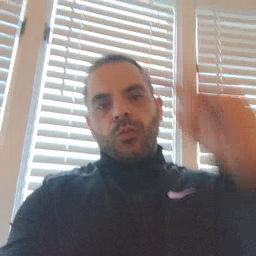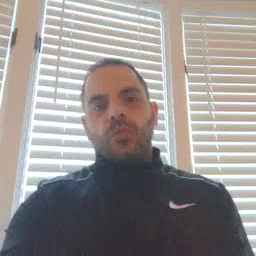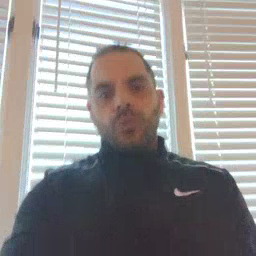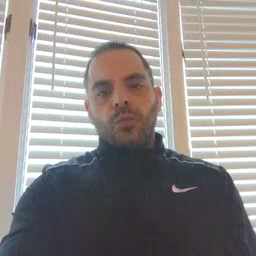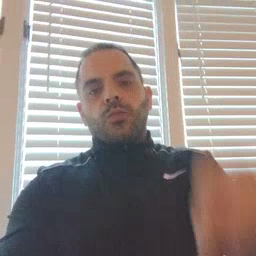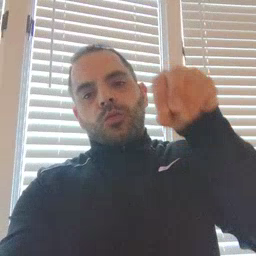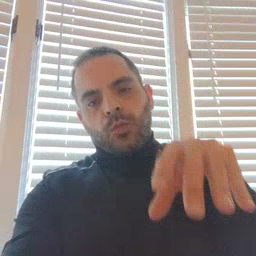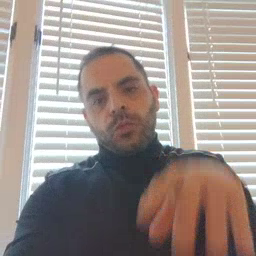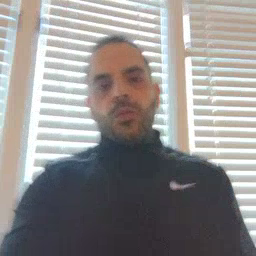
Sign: drop